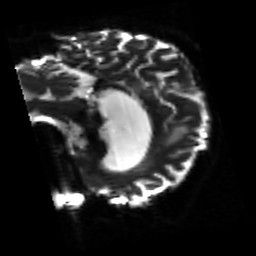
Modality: sbref
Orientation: sagittal
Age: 31
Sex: female
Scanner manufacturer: siemens
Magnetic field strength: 3 T
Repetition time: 4.5 s
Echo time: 0.103 s